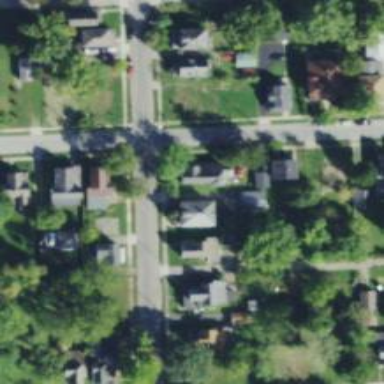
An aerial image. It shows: Residential road.